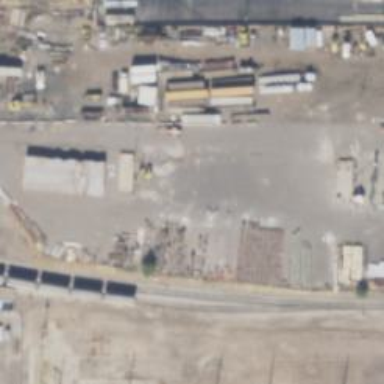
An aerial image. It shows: Railway yard used for servicing trains.